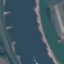
Land use / land cover: River